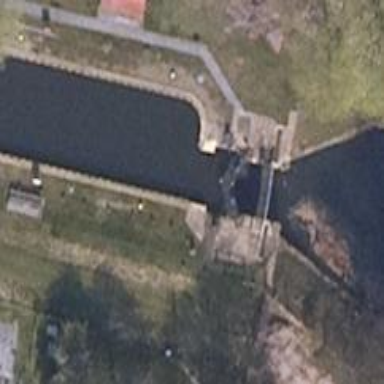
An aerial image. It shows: Canal with lock obstacle.